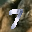
Label: 7